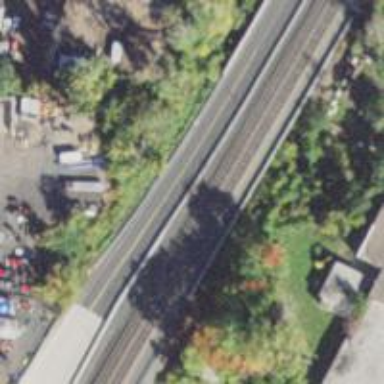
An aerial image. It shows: Asphalt busway.